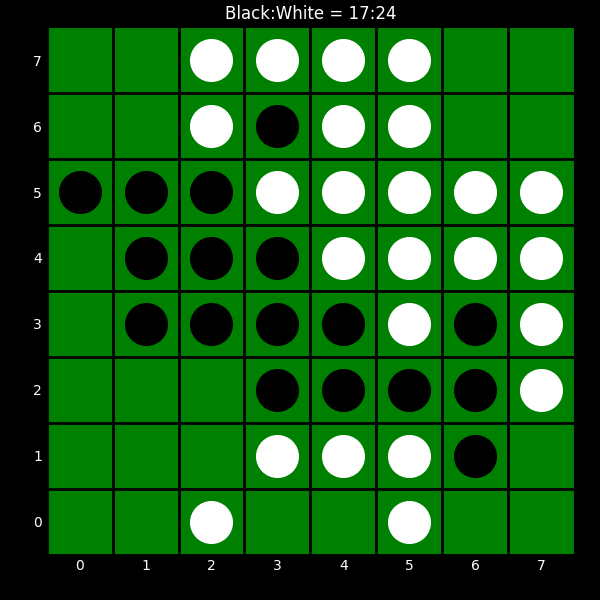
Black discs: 17
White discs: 24